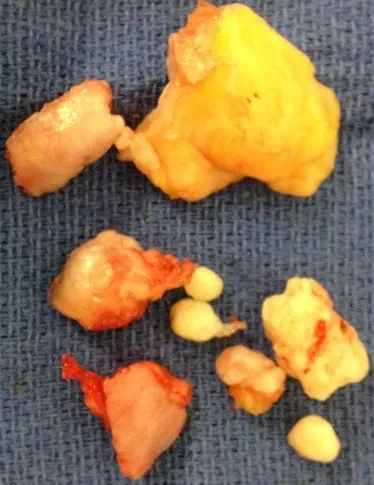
Excision of synovium and nodules.
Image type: medical_photograph (other_medical_photograph)